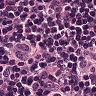
Metastatic tissue present: yes